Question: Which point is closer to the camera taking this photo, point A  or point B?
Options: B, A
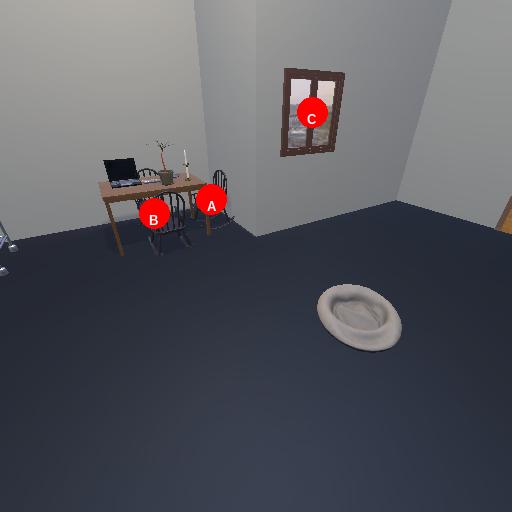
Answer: B